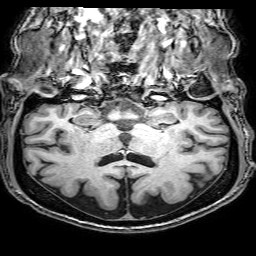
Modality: T1w
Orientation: sagittal
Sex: male
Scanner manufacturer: philips
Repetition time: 0.008278 s
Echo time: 0.00384 s